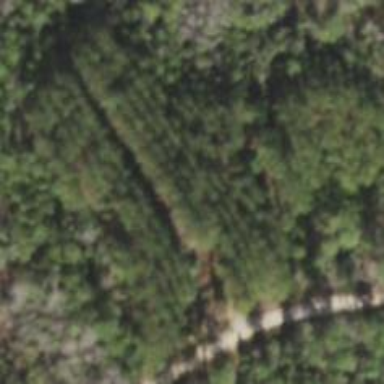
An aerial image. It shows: Forest area predominantly covered with needle-leaved trees.